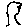
Label: tree